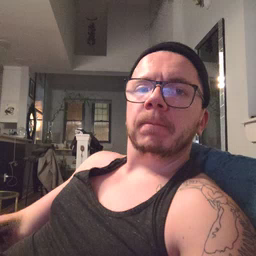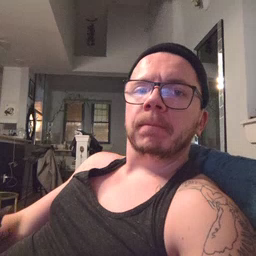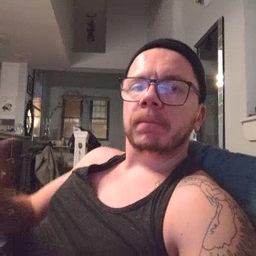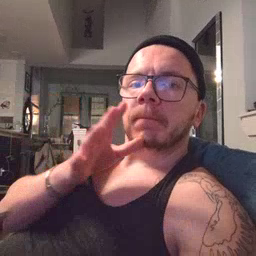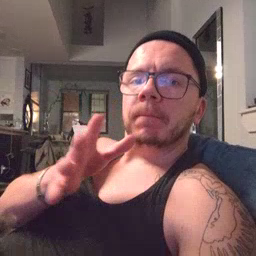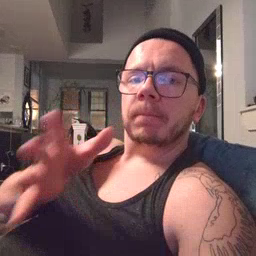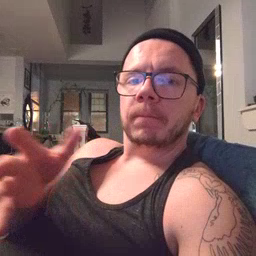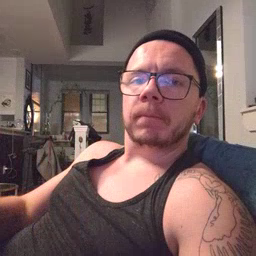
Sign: grandma